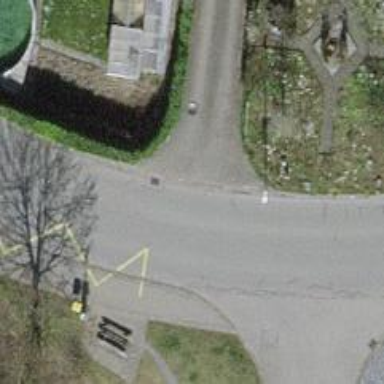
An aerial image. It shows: Public transport stop position.